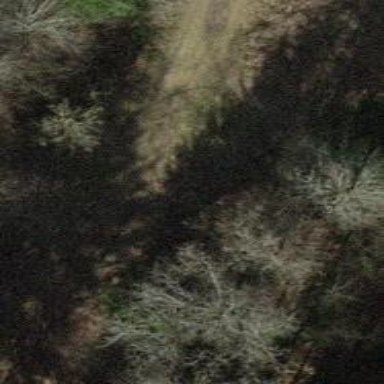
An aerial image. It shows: Dirt path.